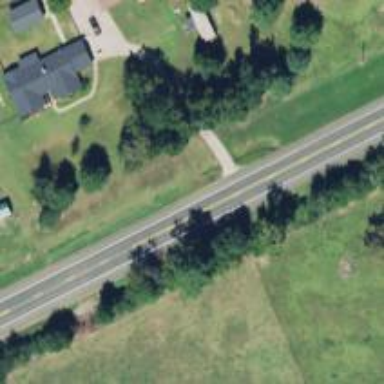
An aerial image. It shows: Primary highway.